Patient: sex F, age 68
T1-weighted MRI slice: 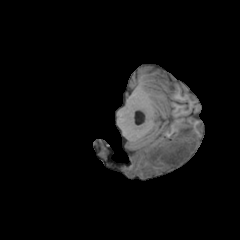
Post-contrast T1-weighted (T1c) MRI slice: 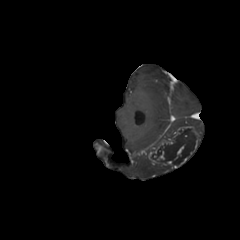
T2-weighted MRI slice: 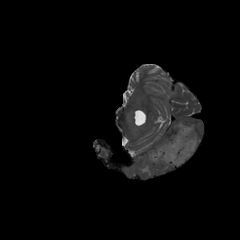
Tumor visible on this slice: yes
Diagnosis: Glioblastoma, IDH-wildtype
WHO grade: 4